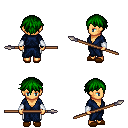
a pixel art fantasy rpg character, female body template, human, tanned skin, blue robe, white pants, green short bangs hairstyle, white cloth bracers, brown slippers, spear, four views (front, back, left, right), 2x2 character sprite sheet, small pixel art, hard edges, no anti-aliasing